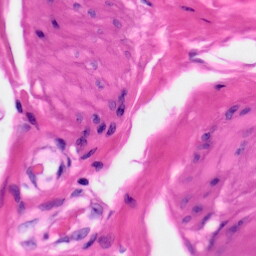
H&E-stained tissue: Skin